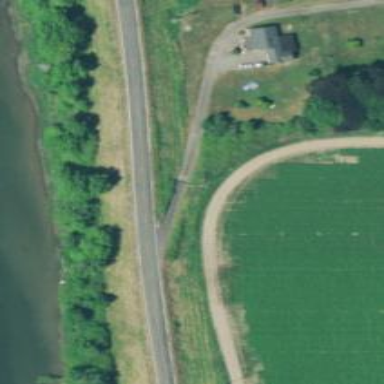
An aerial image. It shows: Tertiary road with asphalt surface and embankment.